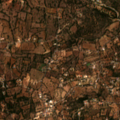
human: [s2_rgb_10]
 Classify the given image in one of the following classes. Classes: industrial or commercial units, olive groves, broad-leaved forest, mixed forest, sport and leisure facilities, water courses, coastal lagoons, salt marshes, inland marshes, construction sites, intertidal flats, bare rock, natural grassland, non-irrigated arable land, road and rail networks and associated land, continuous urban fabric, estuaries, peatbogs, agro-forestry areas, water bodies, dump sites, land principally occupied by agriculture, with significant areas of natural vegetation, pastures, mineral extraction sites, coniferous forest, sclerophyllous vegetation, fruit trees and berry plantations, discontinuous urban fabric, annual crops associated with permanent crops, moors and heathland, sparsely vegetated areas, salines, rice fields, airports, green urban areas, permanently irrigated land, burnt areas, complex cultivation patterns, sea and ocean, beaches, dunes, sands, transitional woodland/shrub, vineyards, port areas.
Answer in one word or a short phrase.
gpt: annual crops associated with permanent crops, land principally occupied by agriculture, with significant areas of natural vegetation, sclerophyllous vegetation